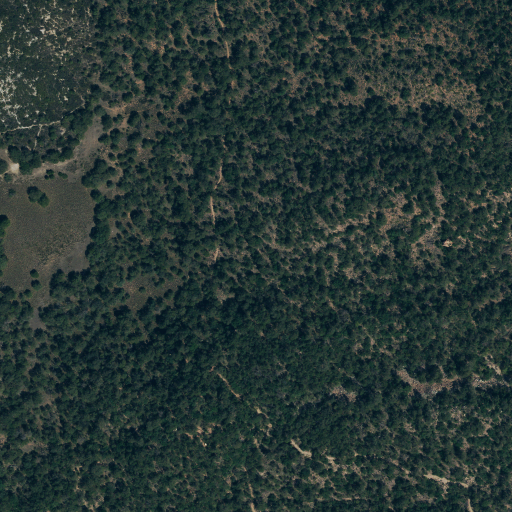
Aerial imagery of plain(s) in Texas named Laguna Meadow containing only evergreen forest